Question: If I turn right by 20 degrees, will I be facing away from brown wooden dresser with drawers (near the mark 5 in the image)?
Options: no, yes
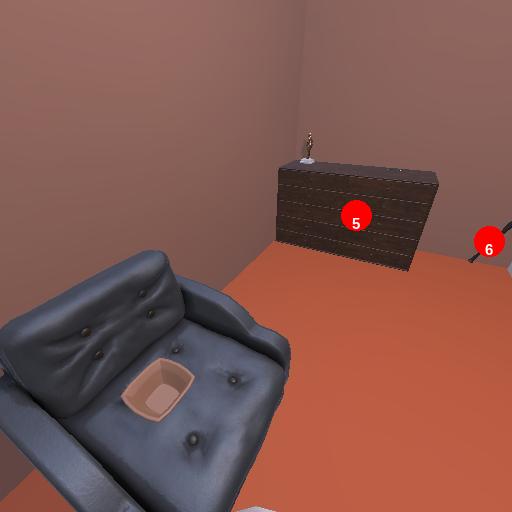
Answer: no